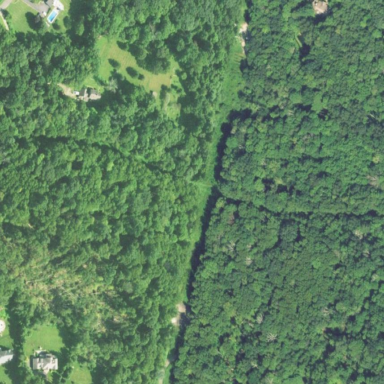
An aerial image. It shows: Existing preserved open space in the woodland.